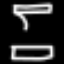
Label: hourglass